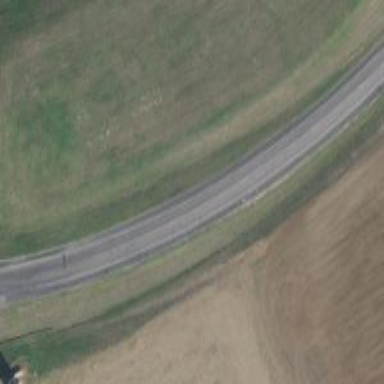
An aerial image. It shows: Secondary road with frontage access.